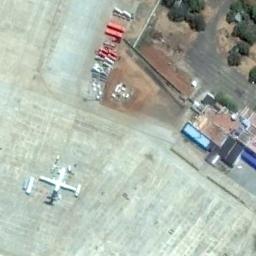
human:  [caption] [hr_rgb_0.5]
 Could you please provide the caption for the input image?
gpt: There are many houses and an airplane on the airport .

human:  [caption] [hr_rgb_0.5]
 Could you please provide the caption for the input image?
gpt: A white plane parked alone on the open space .

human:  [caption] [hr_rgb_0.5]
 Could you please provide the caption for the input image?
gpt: An airplane is next to the building and trees .

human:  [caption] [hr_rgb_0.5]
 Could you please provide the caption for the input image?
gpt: A plane parked on the open area and some facilities and buildings beside .

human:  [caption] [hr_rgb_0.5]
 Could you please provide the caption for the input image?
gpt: One plane is located next to the building .